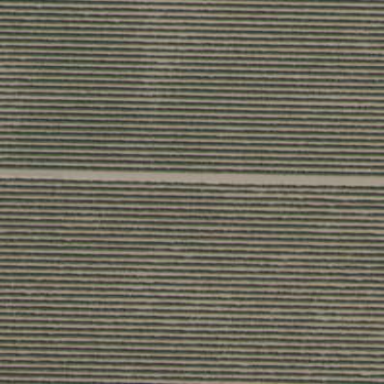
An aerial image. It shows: Orchard.